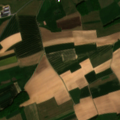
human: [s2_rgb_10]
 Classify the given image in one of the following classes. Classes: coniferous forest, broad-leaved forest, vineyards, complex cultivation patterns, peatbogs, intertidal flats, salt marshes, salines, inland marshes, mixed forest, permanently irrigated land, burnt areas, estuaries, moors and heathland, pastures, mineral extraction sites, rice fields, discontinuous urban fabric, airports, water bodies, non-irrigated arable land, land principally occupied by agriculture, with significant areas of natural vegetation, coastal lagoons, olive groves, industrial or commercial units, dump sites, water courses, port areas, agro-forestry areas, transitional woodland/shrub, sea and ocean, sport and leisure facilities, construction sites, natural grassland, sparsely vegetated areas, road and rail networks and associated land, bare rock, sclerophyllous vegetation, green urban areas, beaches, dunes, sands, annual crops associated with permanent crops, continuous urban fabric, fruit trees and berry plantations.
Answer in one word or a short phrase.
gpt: non-irrigated arable land, pastures, coniferous forest